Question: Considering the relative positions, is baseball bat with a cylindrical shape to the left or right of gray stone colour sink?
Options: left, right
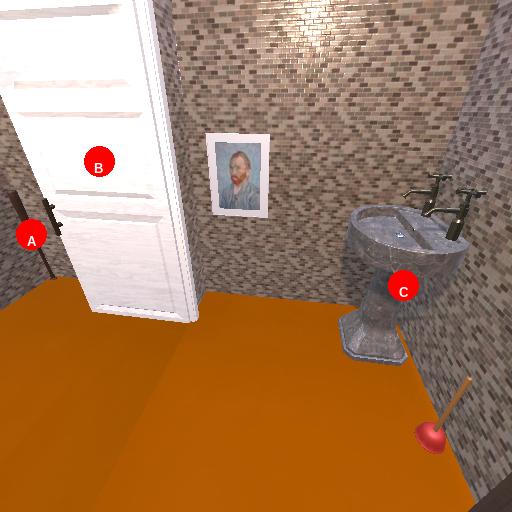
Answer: left